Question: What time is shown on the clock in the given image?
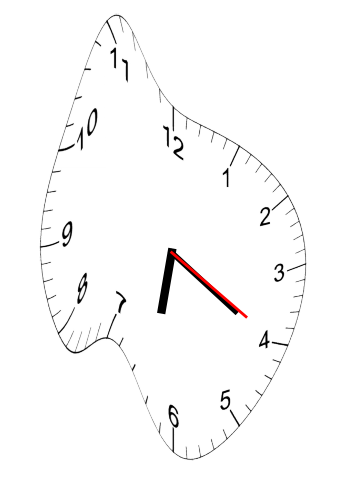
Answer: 06:20:20